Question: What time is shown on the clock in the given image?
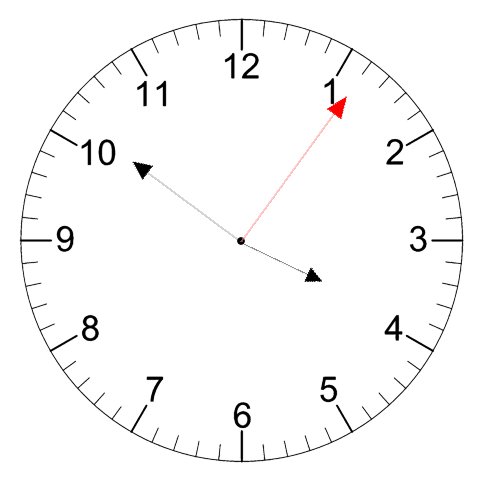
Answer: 03:51:06